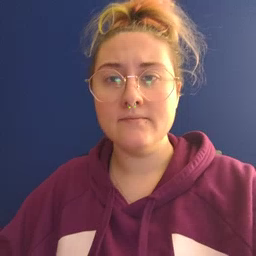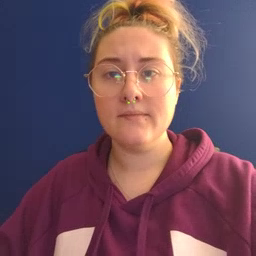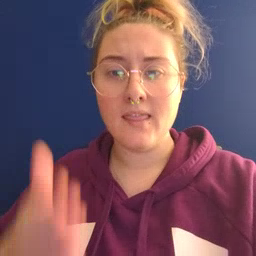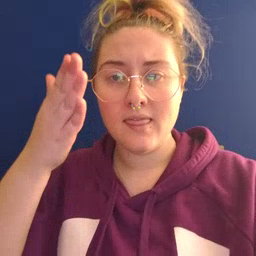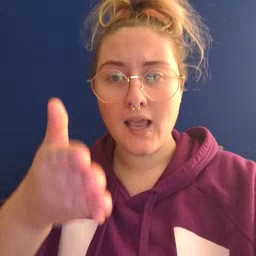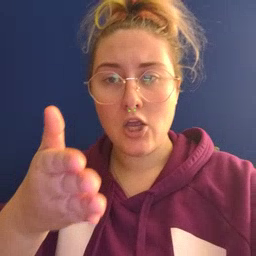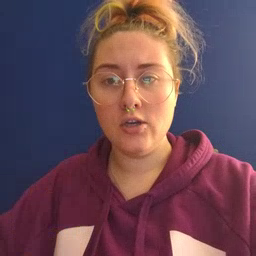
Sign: there